Question: Perhaps im overlooking the obvious but how do you prevent sympy from rearranging equations?
Im using Sympy in the iPython notebook so i can easily copy-paste the Latex code to Lyx, but i want the equations in the same order as i defined them.
For example, the formula for grey-body radiation as a function of its temperature:

Sympy automatically places the Temperature component to the front, which gives a very unusual representation of the formula. Is there anyway to prevent this?
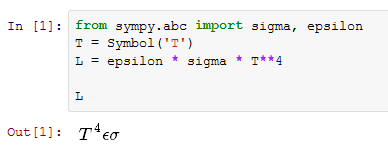
Answer: Currently, there is no way in SymPy to print things exactly as they are entered, because that information isn't even saved anywhere.
I believe in a multiplication, symbols are ordered alphabetically, with capital letters coming before lowercase letters (basically, the order from 'ord'). The best trick I can come up with is to use the 'symbol_names' option to 'latex', which lets you change the name used for a Symbol in its LaTeX representation. The ordering will still be based on the original symbol's name, so you can trick it:
'''
>>> from sympy.abc import epsilon, omega, t
>>> latex(epsilon*sigma*t**4, symbol_names={t:"T"})
\epsilon \sigma T^{4}
'''
If you want this to pretty print nicely in the notebook, you'll have to write a custom version of the printing extension that passes your 'symbol_names' dict to 'latex'. See <URL>.